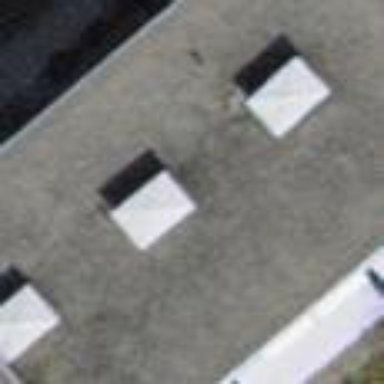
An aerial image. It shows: Terrace building with flat roof.